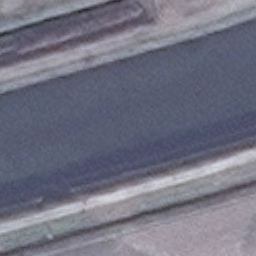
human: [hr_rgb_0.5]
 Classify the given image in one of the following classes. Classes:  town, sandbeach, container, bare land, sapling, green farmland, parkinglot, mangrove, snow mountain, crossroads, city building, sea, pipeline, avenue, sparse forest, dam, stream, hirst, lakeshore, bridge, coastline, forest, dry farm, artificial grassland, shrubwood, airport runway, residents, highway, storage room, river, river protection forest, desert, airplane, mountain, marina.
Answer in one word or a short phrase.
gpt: river